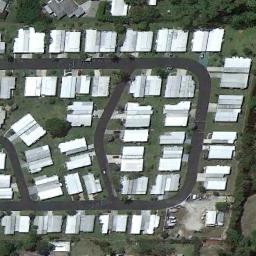
Label: residential